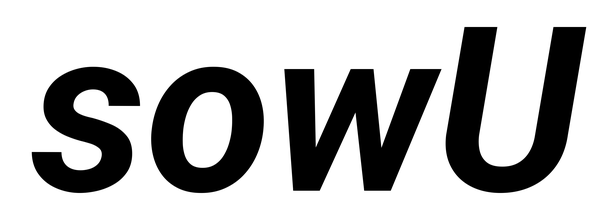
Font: Roboto-Italic_Bold_Italic